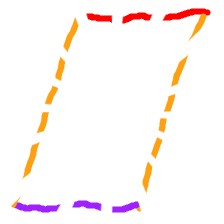
Shape: parallelogram